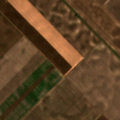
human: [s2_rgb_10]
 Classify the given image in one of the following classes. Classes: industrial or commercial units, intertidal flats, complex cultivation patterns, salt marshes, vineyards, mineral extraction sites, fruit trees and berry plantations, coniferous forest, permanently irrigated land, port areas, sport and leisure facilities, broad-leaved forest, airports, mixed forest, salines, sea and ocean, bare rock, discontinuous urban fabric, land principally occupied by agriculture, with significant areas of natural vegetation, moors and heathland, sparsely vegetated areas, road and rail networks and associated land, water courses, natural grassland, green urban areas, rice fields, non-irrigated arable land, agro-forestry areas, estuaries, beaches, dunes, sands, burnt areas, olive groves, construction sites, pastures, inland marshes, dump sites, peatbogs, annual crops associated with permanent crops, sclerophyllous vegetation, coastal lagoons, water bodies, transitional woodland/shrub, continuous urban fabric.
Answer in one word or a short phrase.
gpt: industrial or commercial units, non-irrigated arable land